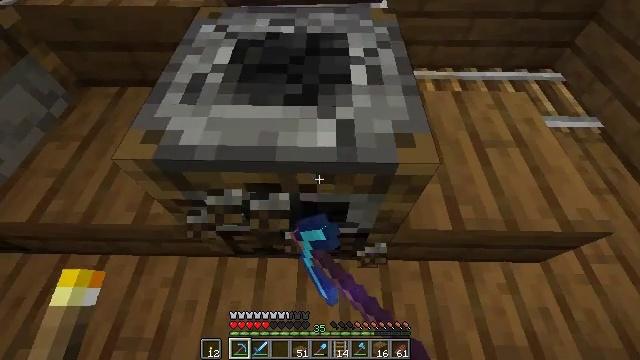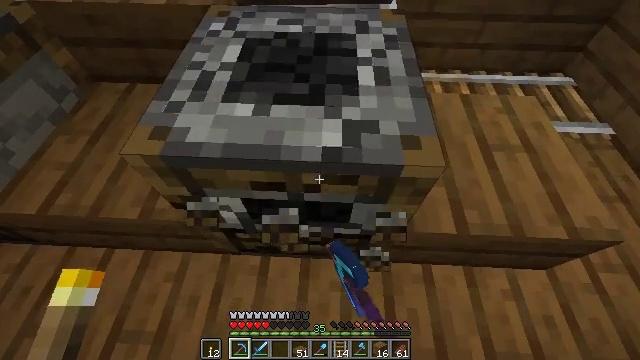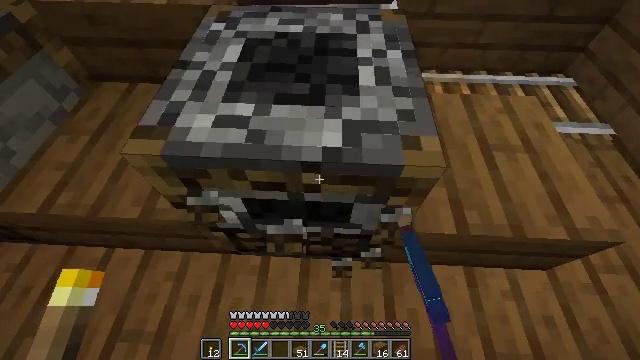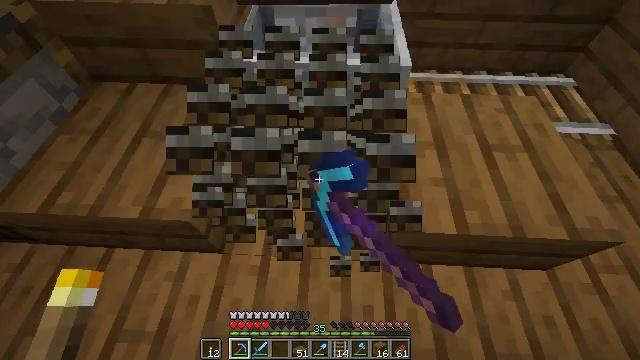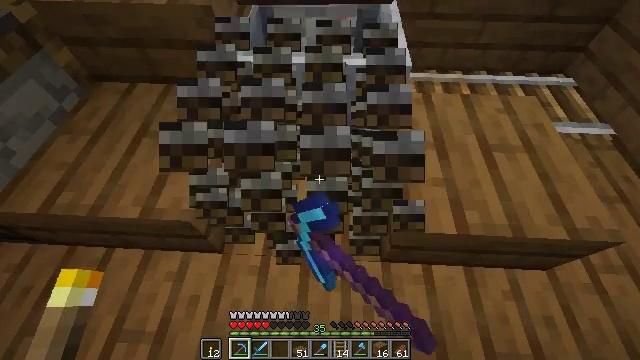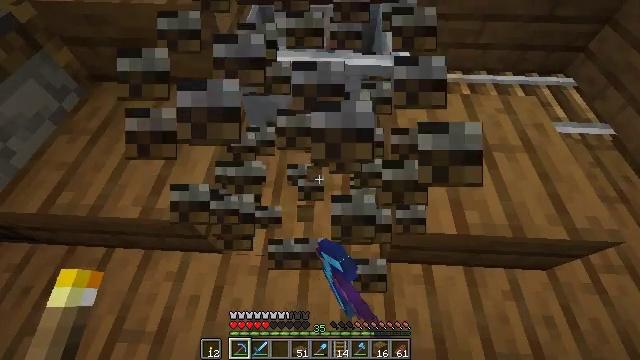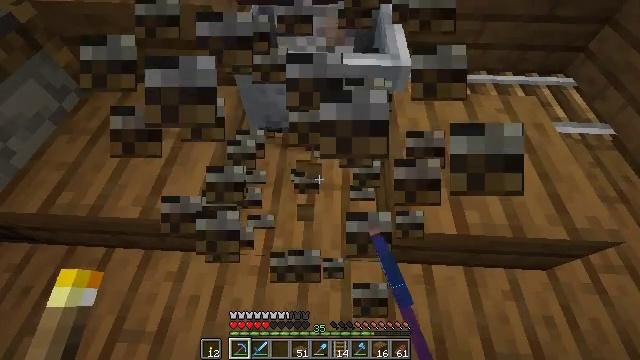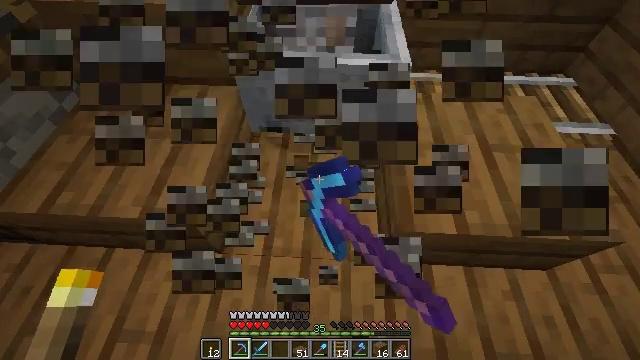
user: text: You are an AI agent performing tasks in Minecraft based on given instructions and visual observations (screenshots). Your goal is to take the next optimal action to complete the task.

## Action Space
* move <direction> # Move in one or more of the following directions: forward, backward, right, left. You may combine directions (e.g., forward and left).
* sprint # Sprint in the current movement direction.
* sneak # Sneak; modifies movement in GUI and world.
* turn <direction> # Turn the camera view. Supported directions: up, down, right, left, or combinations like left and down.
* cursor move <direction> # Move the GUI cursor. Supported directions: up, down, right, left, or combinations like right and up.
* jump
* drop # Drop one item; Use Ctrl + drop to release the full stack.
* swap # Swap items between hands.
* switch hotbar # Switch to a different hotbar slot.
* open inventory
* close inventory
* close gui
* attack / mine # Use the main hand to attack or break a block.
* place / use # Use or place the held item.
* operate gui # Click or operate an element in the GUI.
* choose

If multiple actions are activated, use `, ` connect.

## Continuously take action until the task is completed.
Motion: motion action
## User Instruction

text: Left-click on the smoker to mine it.
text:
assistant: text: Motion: turn left, attack / mine
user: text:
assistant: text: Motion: attack / mine
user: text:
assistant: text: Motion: attack / mine
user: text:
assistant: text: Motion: attack / mine
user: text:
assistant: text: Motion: attack / mine
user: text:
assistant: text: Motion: attack / mine
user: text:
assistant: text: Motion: no_op
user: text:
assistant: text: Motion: no_op